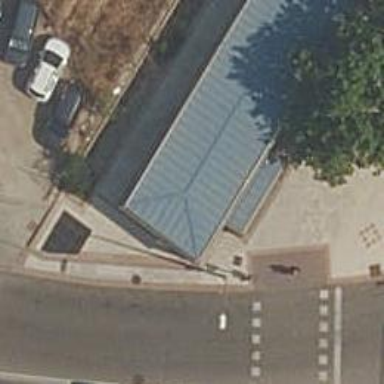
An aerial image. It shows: Subway entrance for railway system.